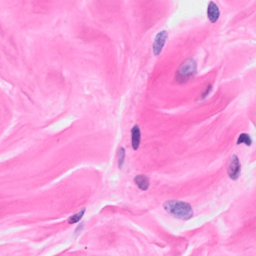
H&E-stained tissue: Breast